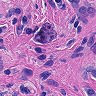
Metastatic tissue present: yes